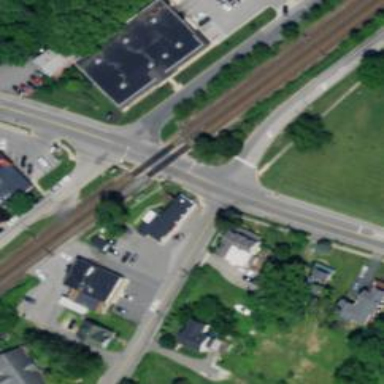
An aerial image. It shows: Railway crossing.